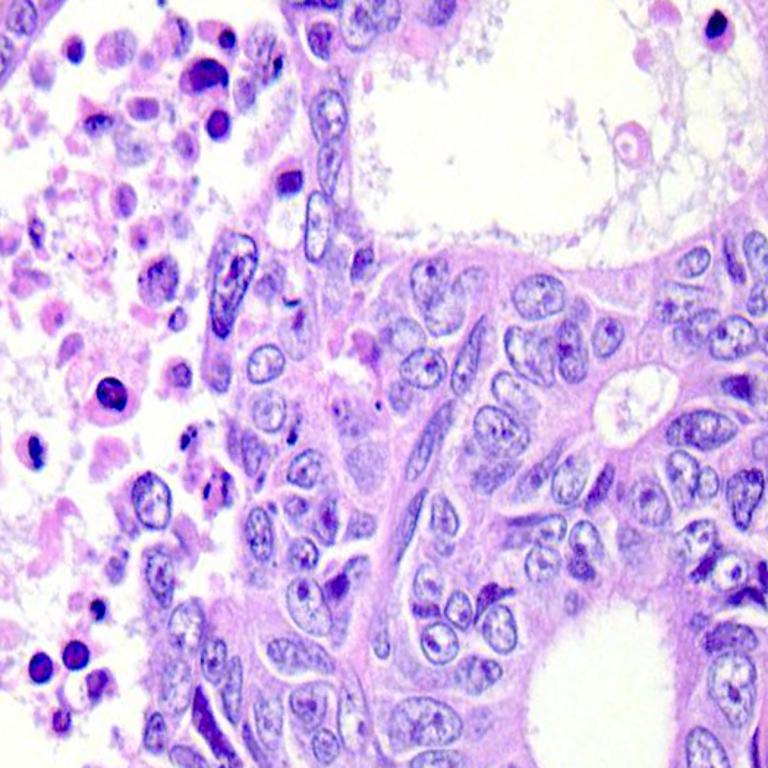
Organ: colon
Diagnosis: adenocarcinomas